You are looking at the wavelet scalogram of a bearing's acceleration signal. Diagnose the bearing from this image, choosing from: normal, inner_race, outer_race, ball.
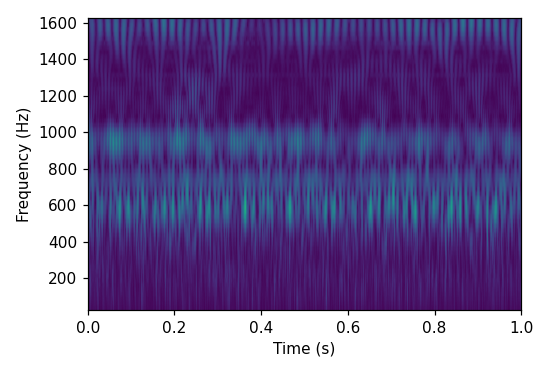
Answer: normal